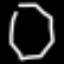
Label: octagon